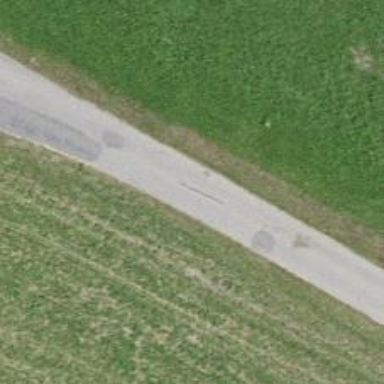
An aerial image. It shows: Service road with grade 1 tracktype.